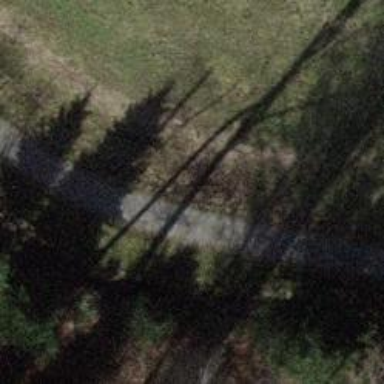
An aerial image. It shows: Compacted path road.